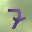
Label: 7